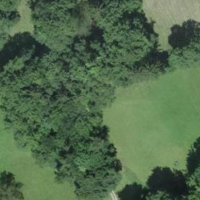
EUNIS habitat code: 44
Species observed at this site:
Spiranthes spiralis
Pteridium aquilinum